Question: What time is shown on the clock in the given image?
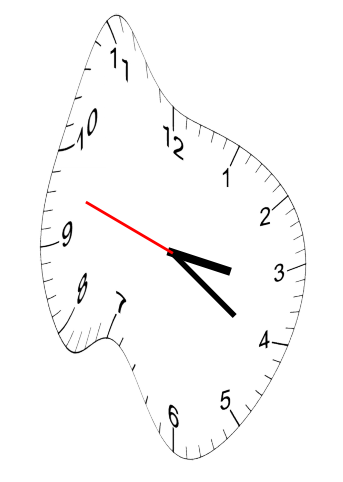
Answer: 03:20:48